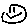
Label: smiley face